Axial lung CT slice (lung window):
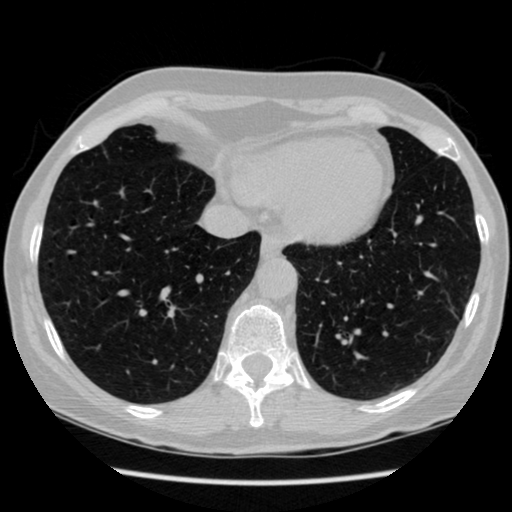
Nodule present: no